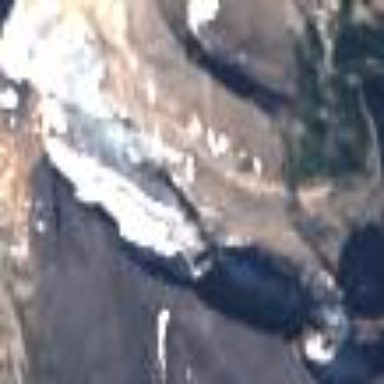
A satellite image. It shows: Majestic glacier in the distance.